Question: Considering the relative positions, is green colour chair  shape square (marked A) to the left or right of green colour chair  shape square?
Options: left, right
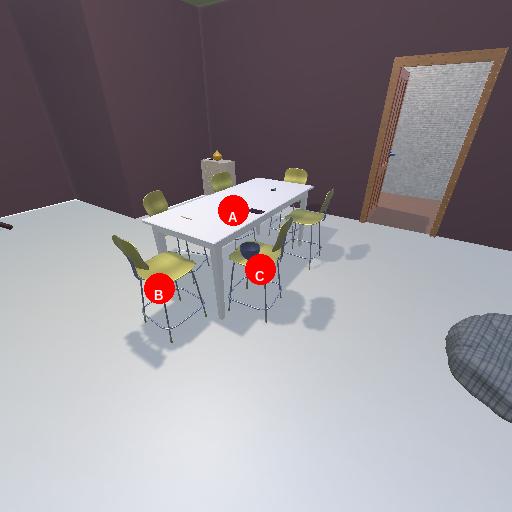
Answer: left